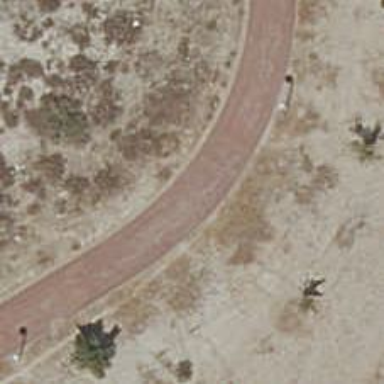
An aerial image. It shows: Asphalt cycleway.